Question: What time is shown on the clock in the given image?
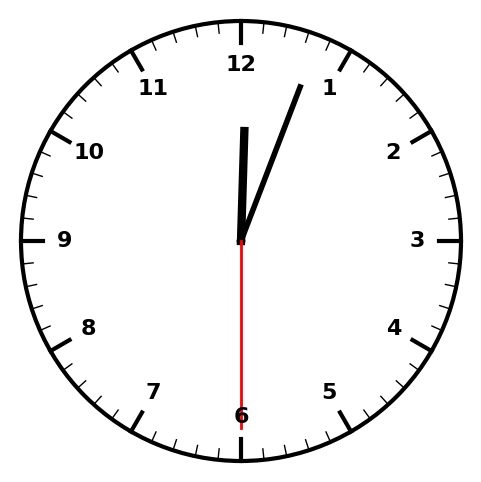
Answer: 12:03:30